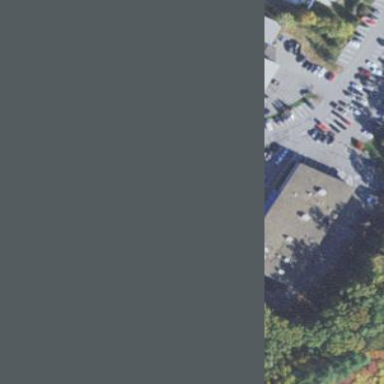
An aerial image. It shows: Commercial building housing car shop.